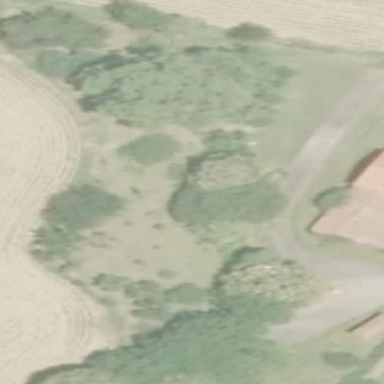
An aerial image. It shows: Garden that is leisure land.